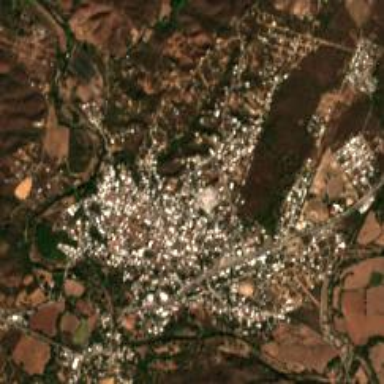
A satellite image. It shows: Town.